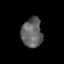
Tissue: skin
Cell type: Others
Senescence score: 0.71
Nuclear area (px): 600
Mean DAPI intensity: 99.098